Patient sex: M
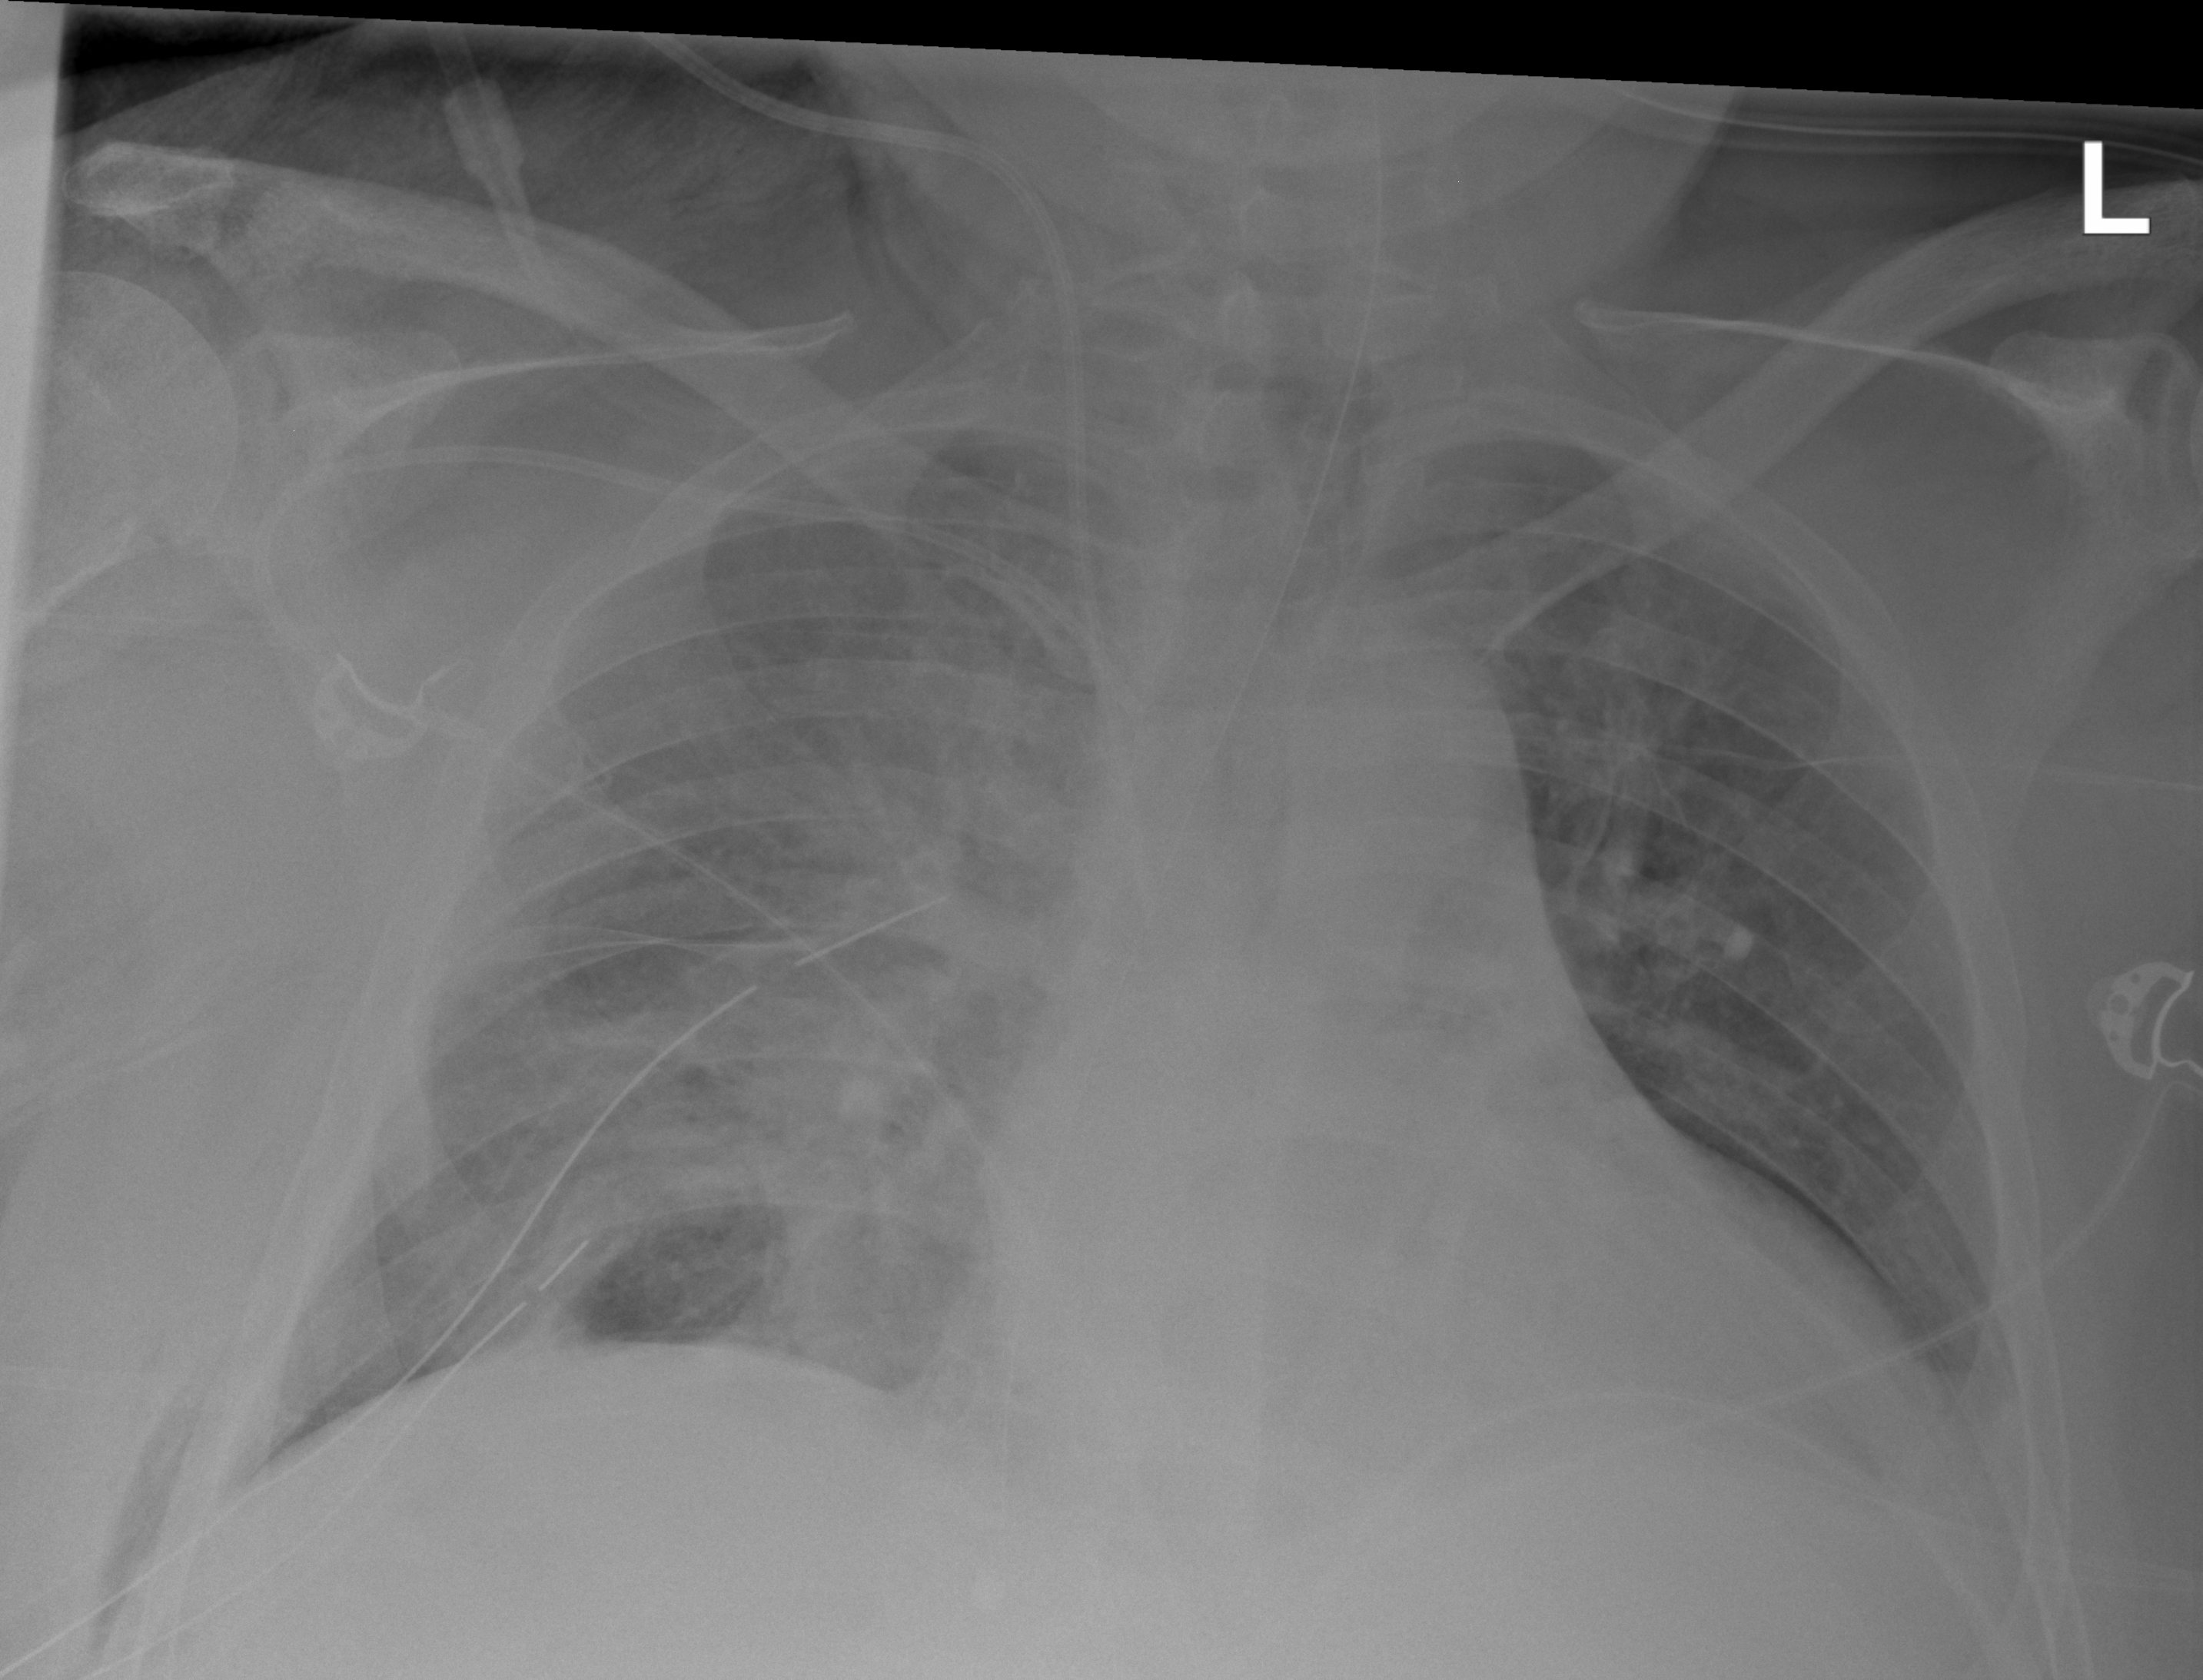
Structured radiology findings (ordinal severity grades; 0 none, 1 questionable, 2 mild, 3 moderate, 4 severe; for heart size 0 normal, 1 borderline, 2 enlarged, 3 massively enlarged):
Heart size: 1
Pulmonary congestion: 2
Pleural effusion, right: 2
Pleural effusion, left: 2
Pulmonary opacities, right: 3
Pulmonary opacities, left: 0
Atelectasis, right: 3
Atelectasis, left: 2